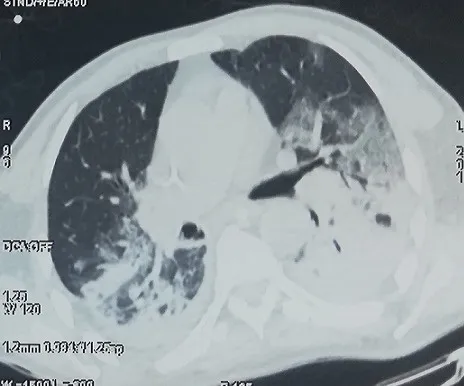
Thoracic CT-scan 1.
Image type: radiology (ct)